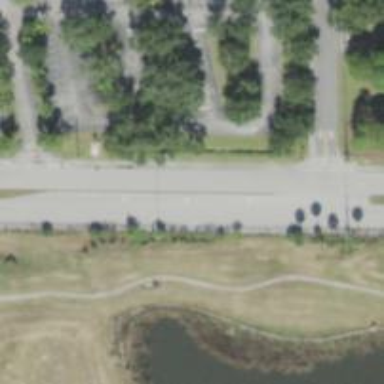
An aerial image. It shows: Secondary road.